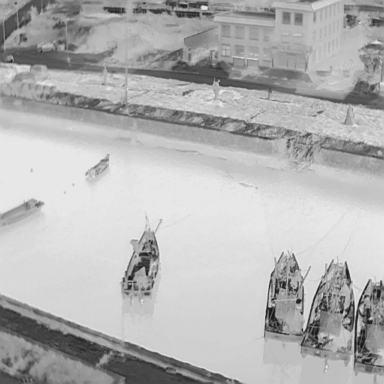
There are six bulk_carriers in the infrared image.